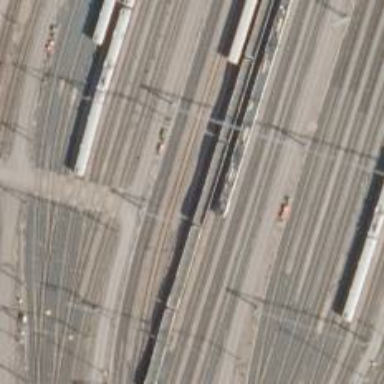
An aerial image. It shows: Rail yard with electrified contact lines for the trains.